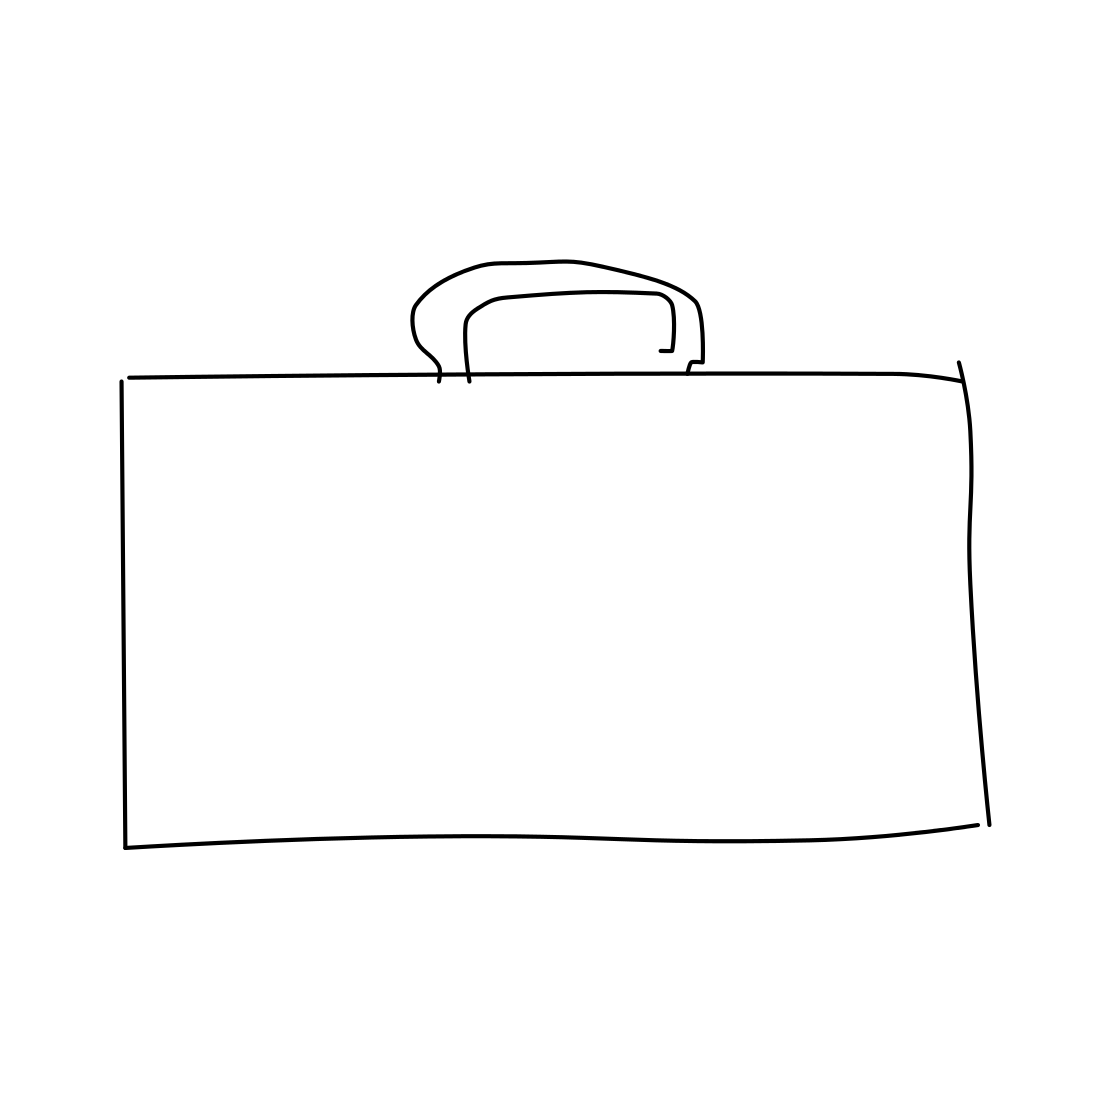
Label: suitcase